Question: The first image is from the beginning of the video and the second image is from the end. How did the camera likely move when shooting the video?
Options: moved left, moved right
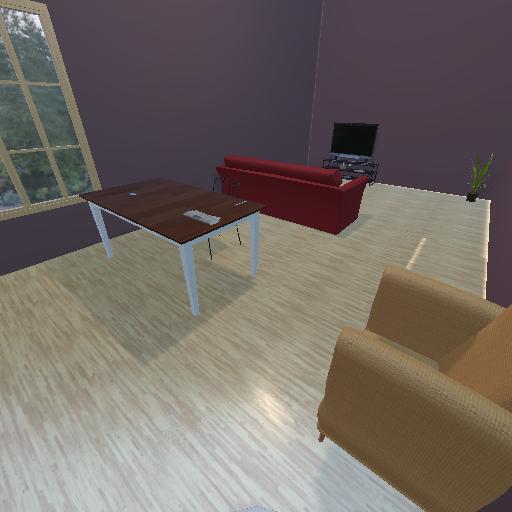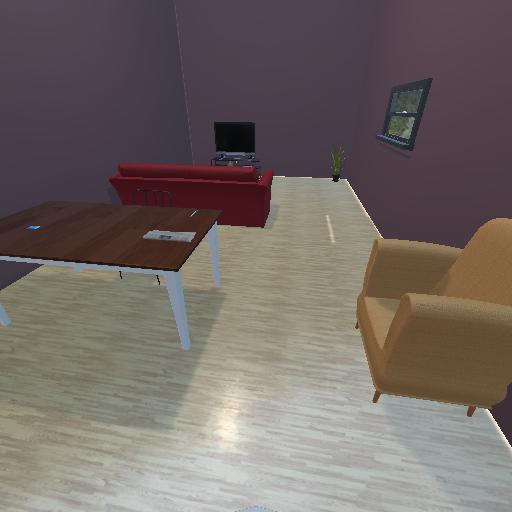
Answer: moved left